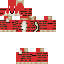
A female skeleton skin with pale skin, wearing white bald dressed in a red hoodie and red pants, featuring a closed mouth.